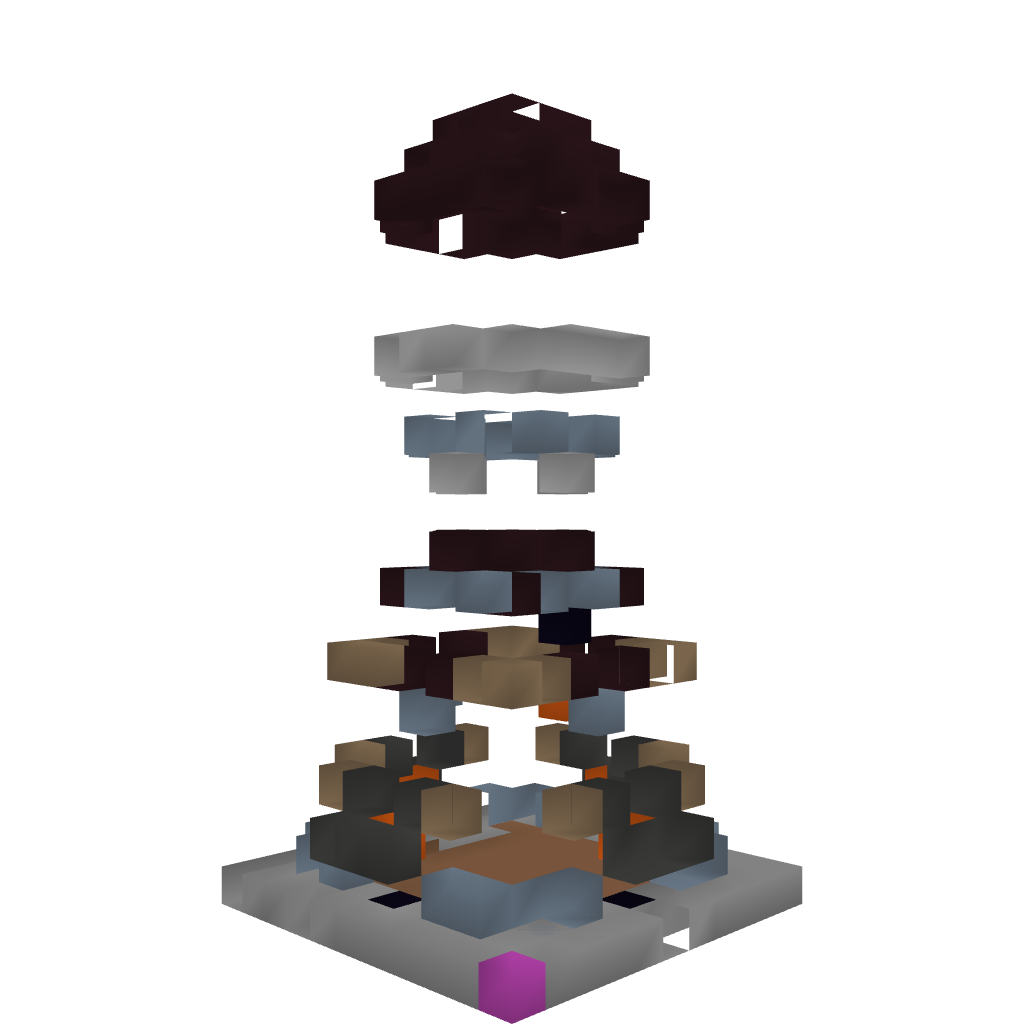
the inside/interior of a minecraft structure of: Lava Orb